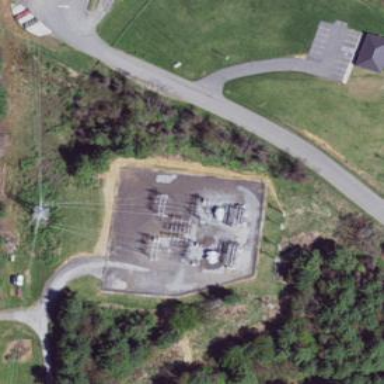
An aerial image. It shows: Distribution power substation secured by fence.